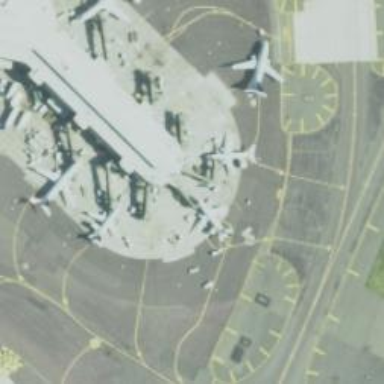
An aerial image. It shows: Airport gate.